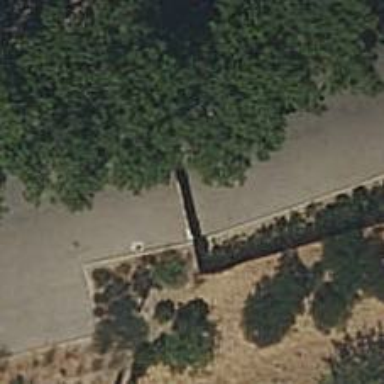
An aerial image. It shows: Gate.